Aerial crown-view tile of a tropical tree (Barro Colorado Island, Panama), acquired 20250915:
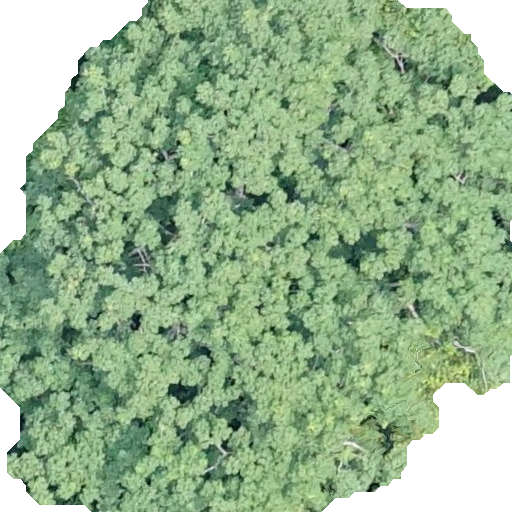
Species: Pseudobombax septenatum
GBIF accepted scientific name: Pseudobombax septenatum
Crown area: 356.3 m²